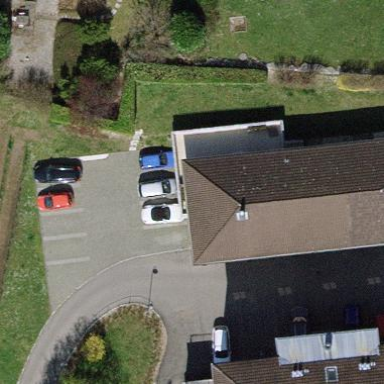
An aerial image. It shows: Hospital building.